Interaction volume radius: 5 \u00c5
Interaction volume height: 35 \u00c5
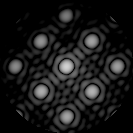
Disorder parameter: 0.03783